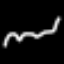
Label: squiggle